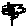
Label: flower